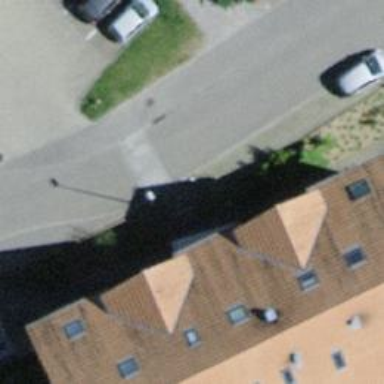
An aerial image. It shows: Set of steps on the road.